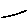
Label: line